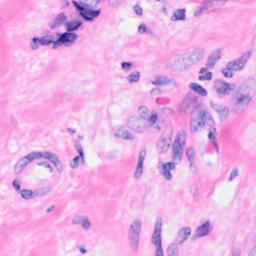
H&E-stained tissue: Breast